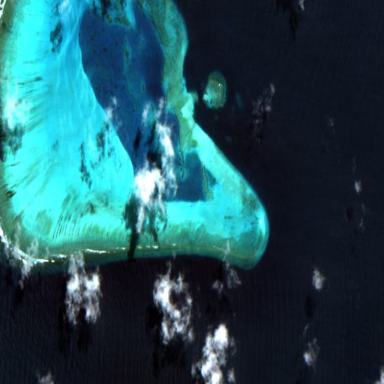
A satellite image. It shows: Beautiful reef in its natural habitat.